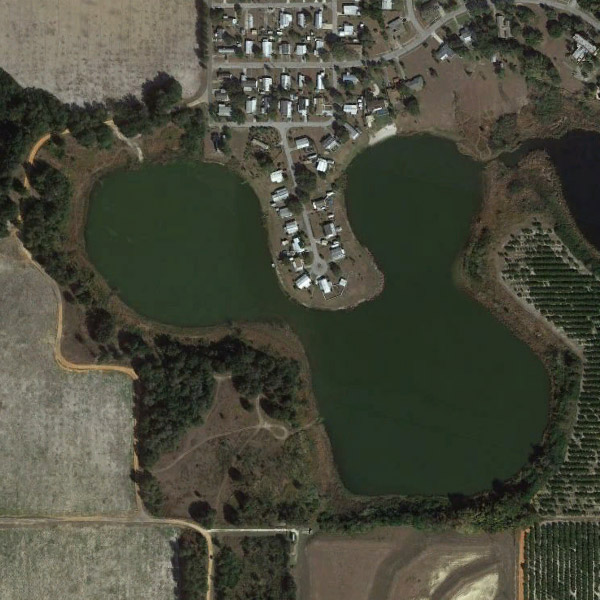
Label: Pond